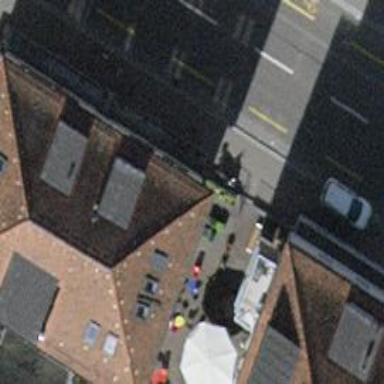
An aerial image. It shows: Convenience shop.